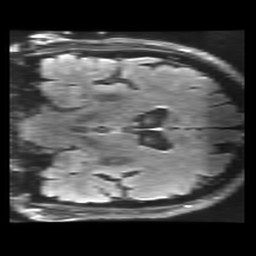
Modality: FLAIR
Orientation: coronal
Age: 72
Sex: male
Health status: healthy
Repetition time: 12 s
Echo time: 0.09782 s